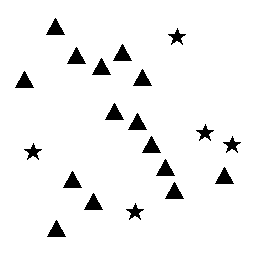
Squares: 0
Triangles: 15
Stars: 5
Total shapes: 20